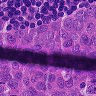
Metastatic tissue present: yes